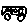
Label: car